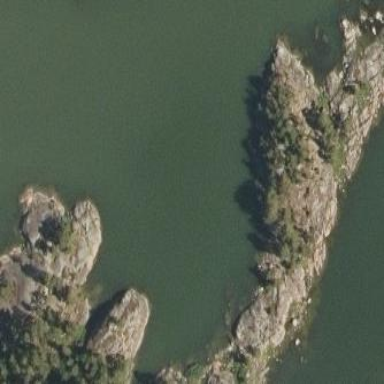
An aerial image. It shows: Landscape of bare rock.